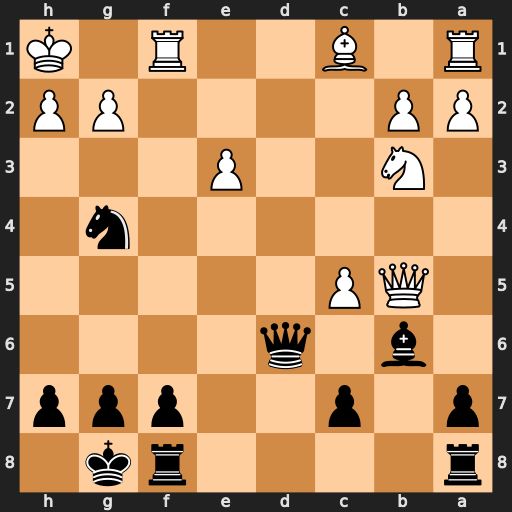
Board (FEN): r4rk1/p1p2ppp/1b1q4/1QP5/6n1/1N2P3/PP4PP/R1B2R1K
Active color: b
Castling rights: -
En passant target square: -
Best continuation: Qxh2#